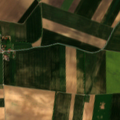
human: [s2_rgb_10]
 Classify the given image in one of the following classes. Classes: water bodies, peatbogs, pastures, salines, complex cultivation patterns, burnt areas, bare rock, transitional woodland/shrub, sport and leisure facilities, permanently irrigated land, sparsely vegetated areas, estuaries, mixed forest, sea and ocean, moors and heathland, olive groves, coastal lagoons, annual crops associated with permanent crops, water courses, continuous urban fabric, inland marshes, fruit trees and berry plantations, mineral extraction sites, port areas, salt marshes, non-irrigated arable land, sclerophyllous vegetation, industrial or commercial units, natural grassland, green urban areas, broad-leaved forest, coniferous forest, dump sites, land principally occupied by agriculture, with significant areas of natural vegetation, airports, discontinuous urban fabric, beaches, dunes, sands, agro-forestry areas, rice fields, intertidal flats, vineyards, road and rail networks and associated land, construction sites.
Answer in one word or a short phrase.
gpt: discontinuous urban fabric, non-irrigated arable land